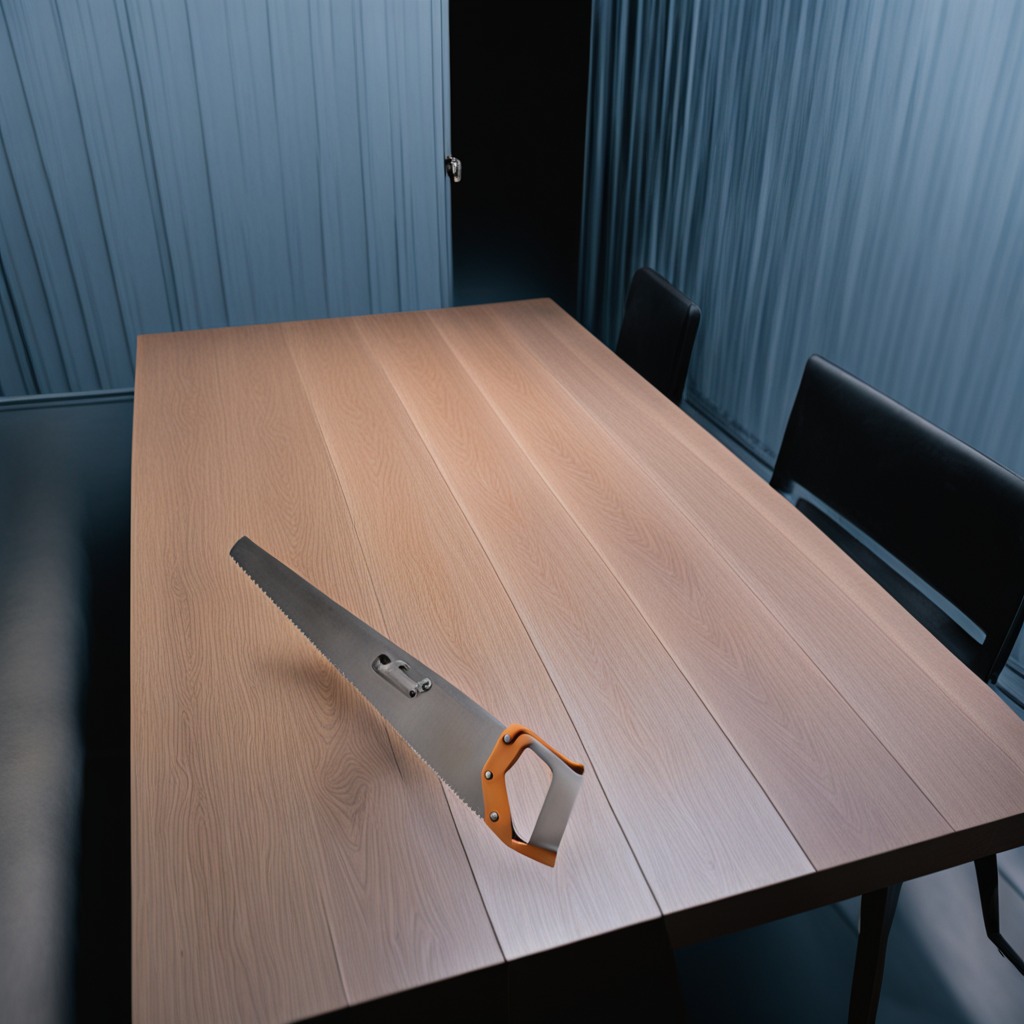
A handheld metal saw is lying on the table.